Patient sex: M
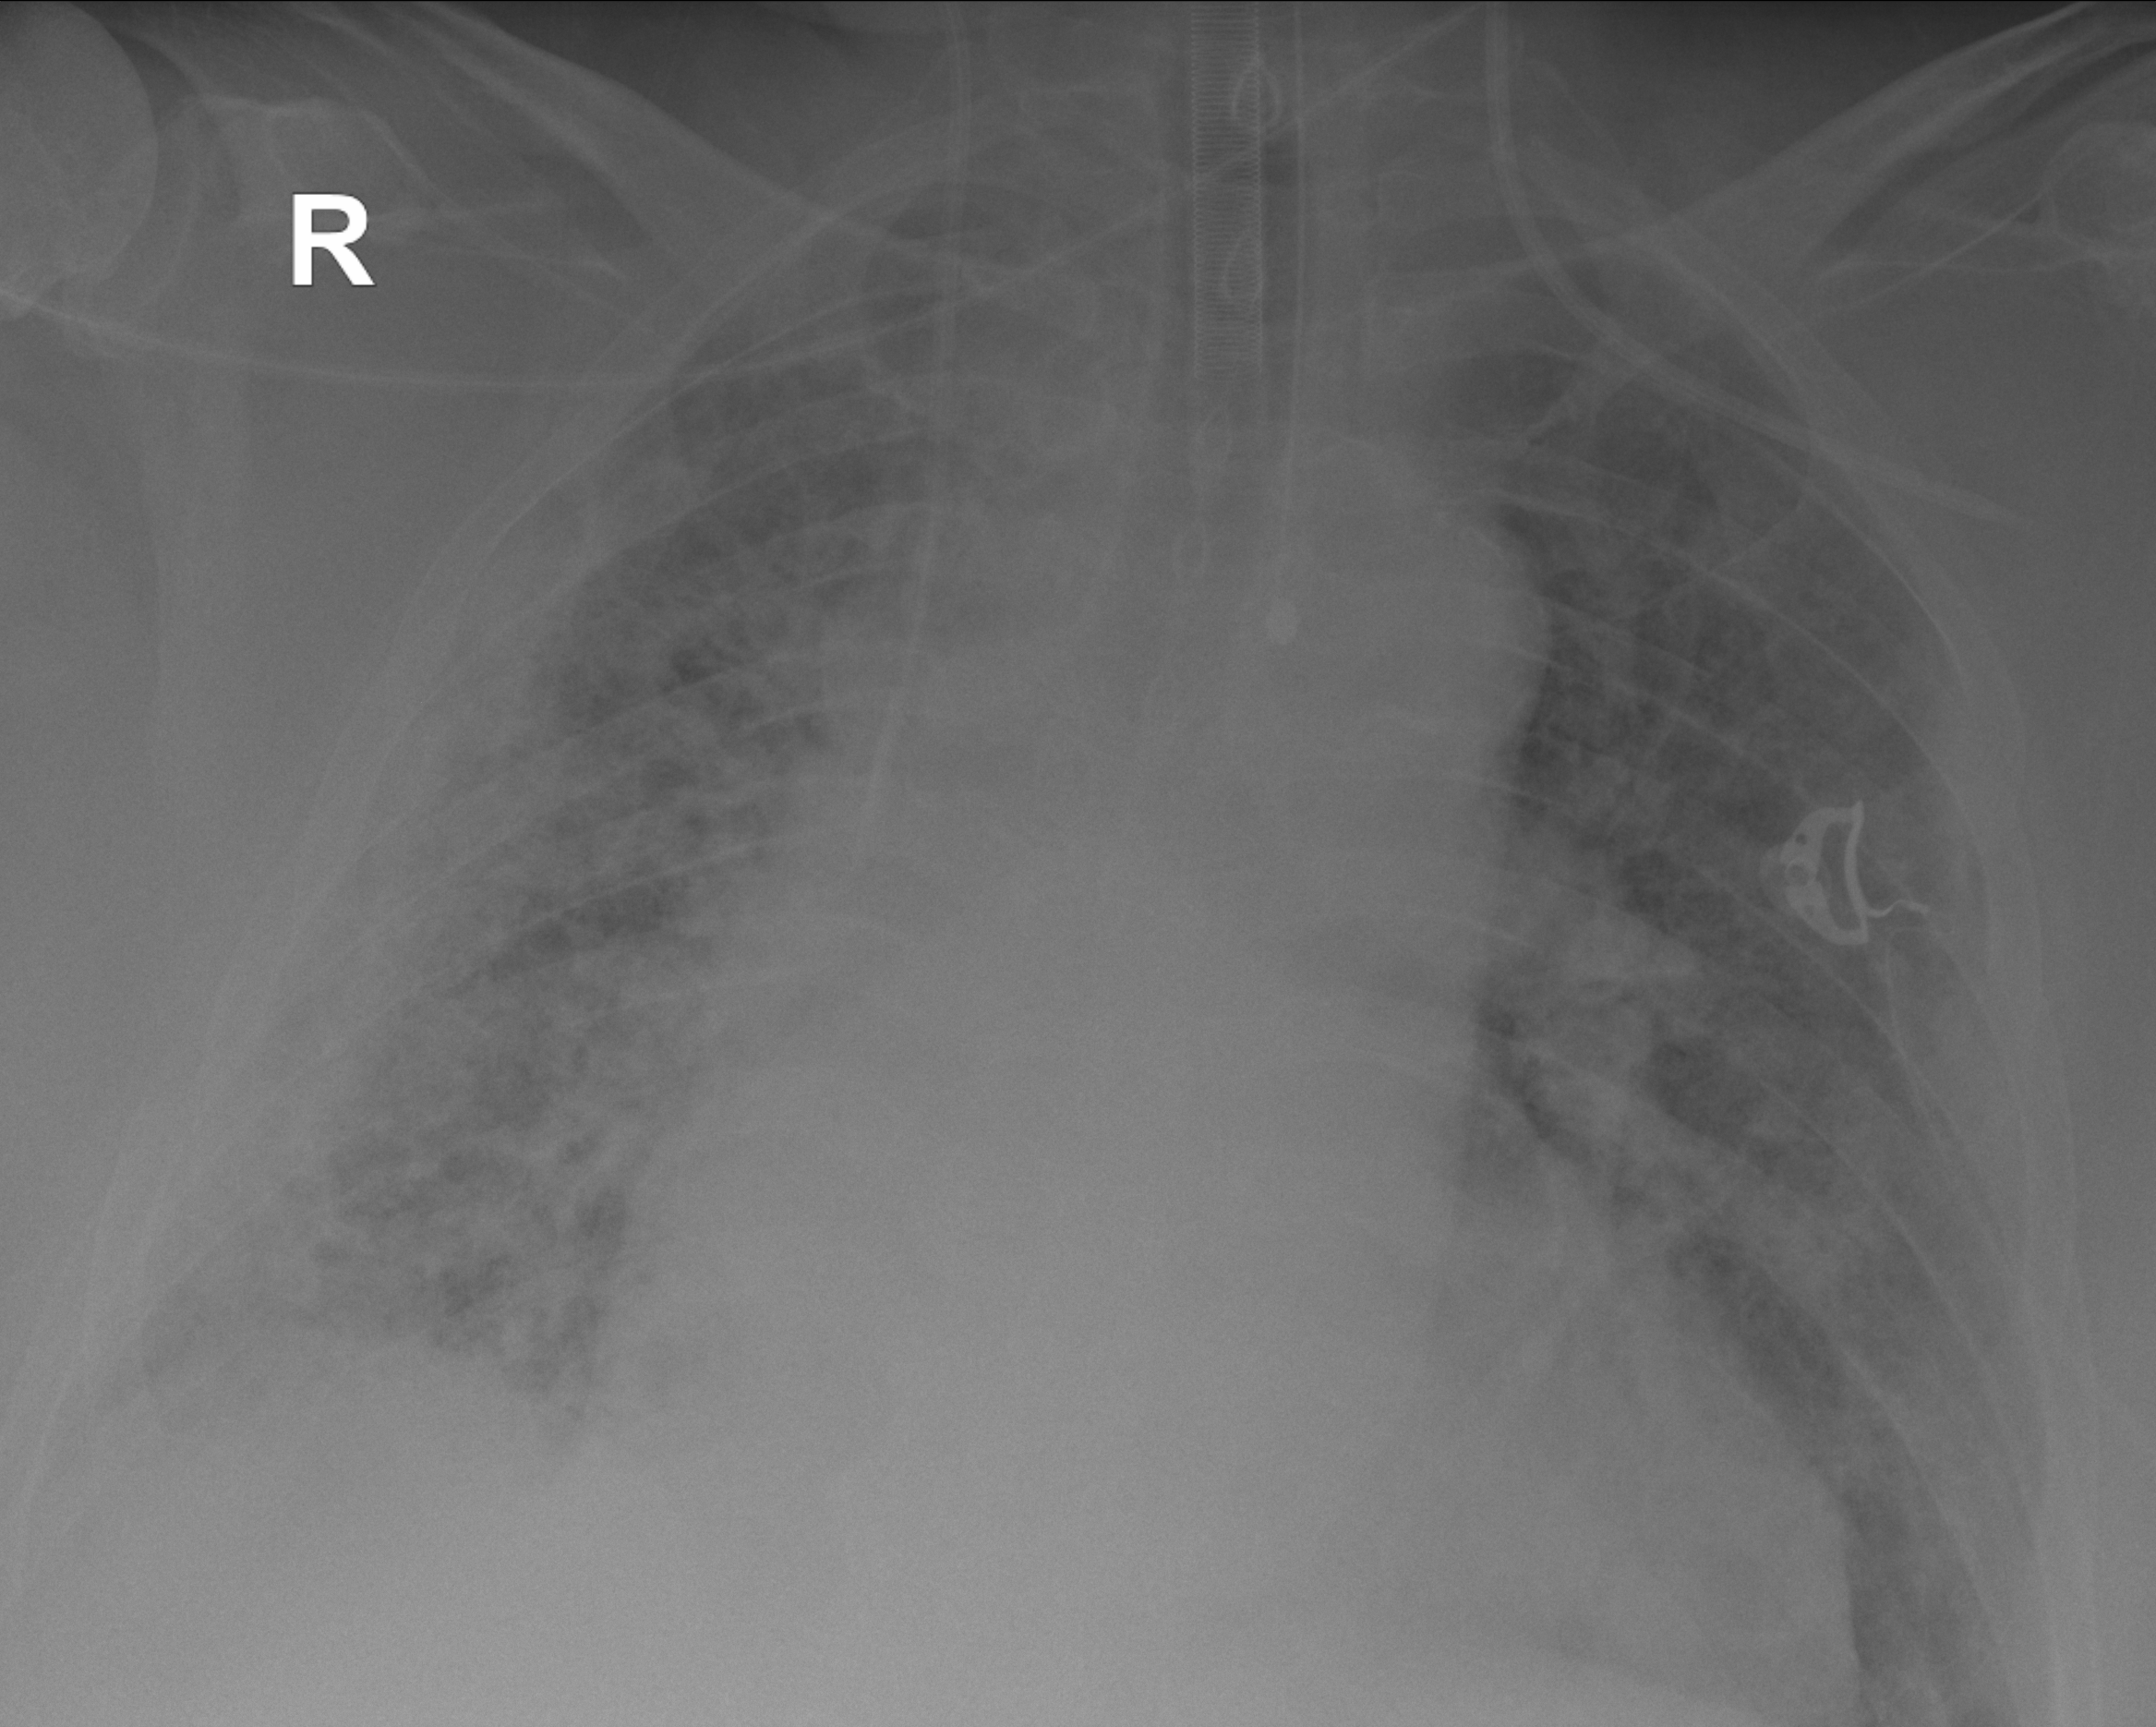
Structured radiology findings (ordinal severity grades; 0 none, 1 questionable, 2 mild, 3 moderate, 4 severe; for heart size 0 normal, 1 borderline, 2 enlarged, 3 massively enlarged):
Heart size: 3
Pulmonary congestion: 2
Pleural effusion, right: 3
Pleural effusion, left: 3
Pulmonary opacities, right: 4
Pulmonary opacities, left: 3
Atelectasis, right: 4
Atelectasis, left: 3